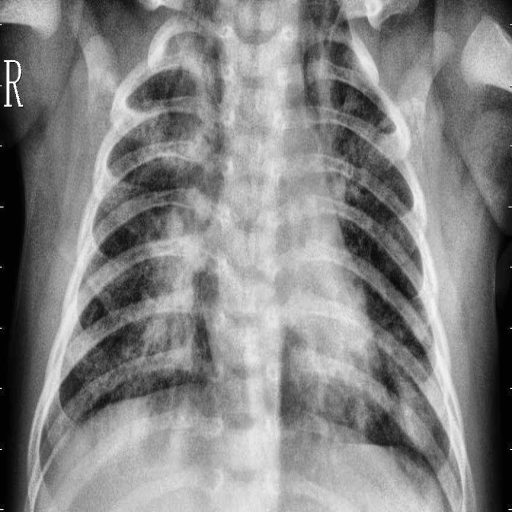
Finding: PNEUMONIA